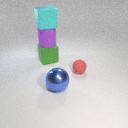
large green rubber cube below large cyan rubber cube